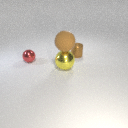
large yellow metal sphere below large brown rubber sphere